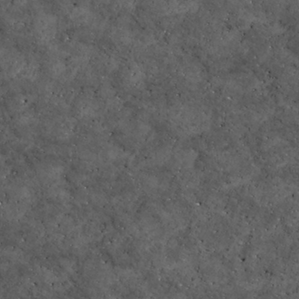
Label: non_frost